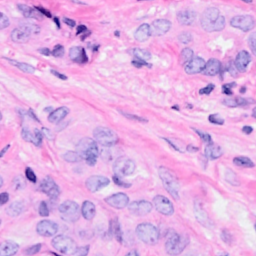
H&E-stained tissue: Breast